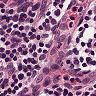
Metastatic tissue present: no